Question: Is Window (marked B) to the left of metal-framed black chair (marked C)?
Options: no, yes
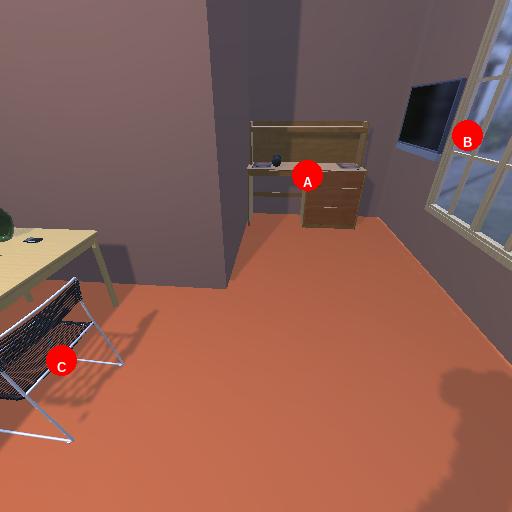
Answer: no